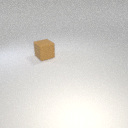
large brown rubber cube